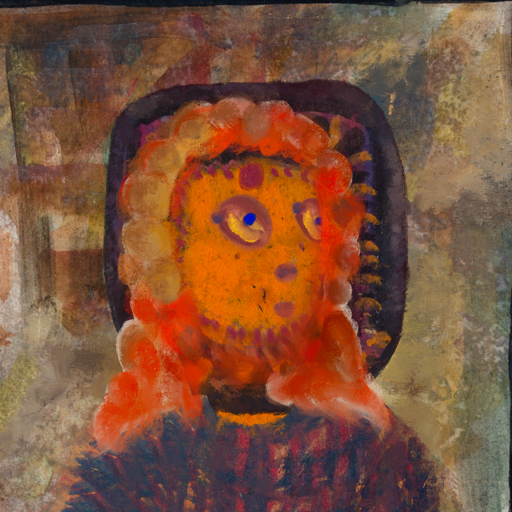
Background: Mosgoul, Head And Neck Side: Doll_w_Hair, Face Side: Mother_And_Son_Son, Bust: In_The_Sun, Hair Side: Rupkatha, Head Accessory: Blank, Second Necklace: Blank, Necklace: Blank, Baby: Blank